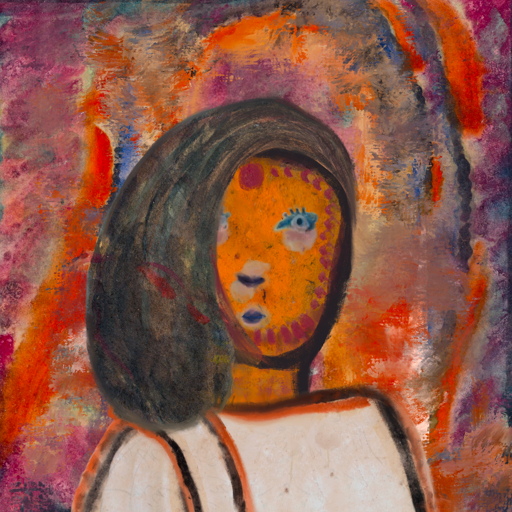
Background: Experience, Head And Neck Front: Doll, Face Front: Hill_Girl, Bust: Roy_Bahadur, Hair Front: Gypsy_Mother, Head Accessory: Blank, Second Necklace: Blank, Necklace: Blank, Baby: Blank